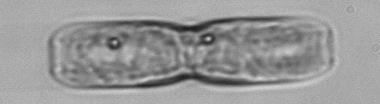
Label: pennate_morphotype1